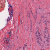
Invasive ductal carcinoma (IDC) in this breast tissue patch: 1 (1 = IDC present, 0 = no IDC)